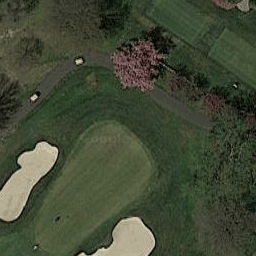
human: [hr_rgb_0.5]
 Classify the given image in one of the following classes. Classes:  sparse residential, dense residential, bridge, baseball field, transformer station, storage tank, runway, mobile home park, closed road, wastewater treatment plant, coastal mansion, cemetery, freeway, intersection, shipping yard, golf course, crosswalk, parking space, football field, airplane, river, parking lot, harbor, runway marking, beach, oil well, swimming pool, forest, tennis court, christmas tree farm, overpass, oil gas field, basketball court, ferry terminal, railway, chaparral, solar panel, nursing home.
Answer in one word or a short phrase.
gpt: golf course